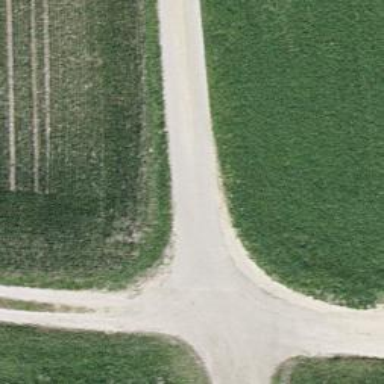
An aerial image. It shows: Well-maintained track road of grade 1.